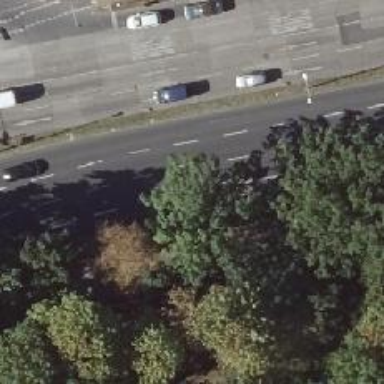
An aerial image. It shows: Asphalt road classified as primary highway.